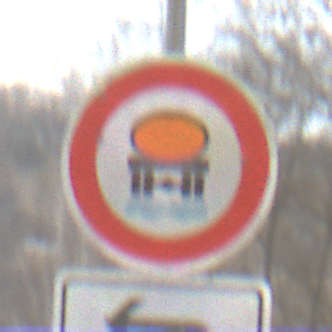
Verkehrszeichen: VerbotFahrzeugeWassergefaehrdenderLadung
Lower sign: RichtungsangabeDurchPfeile2
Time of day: MorningAfternoon
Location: Outdoor (Nature)
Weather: PartlyCloudy
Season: Autumn
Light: Natural